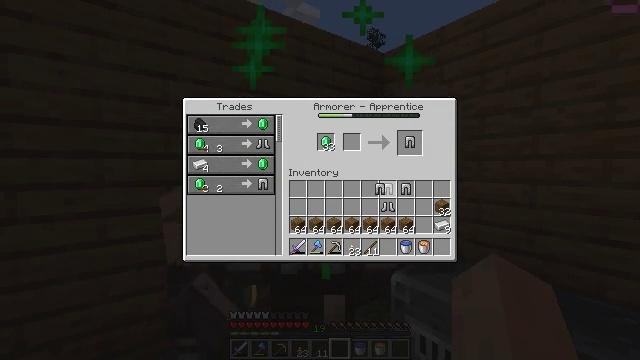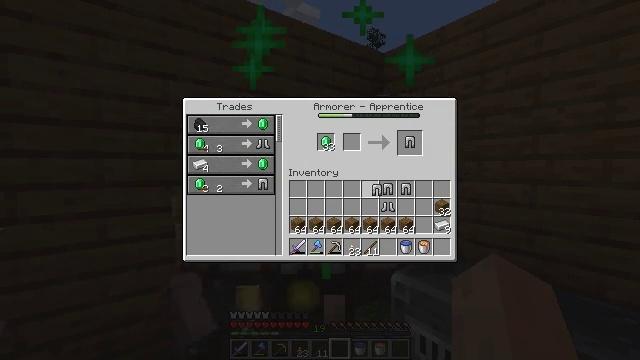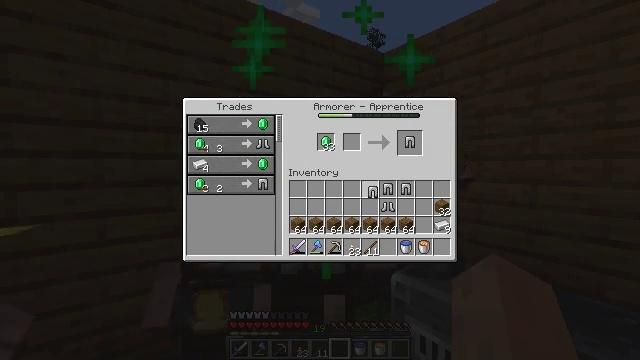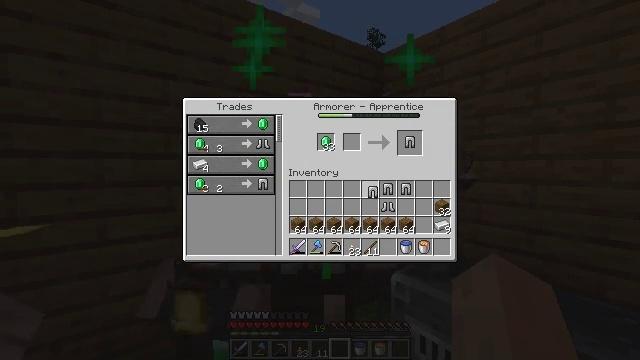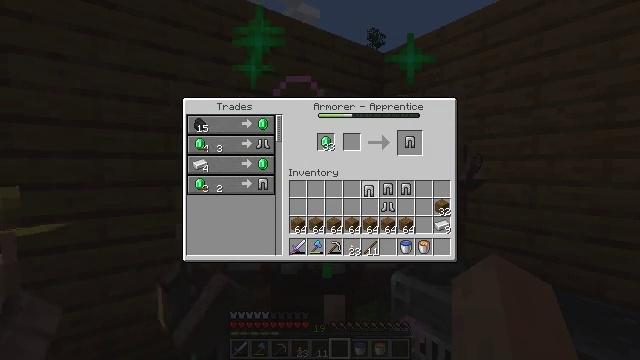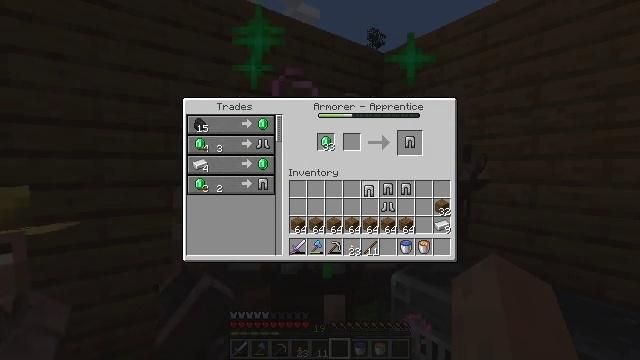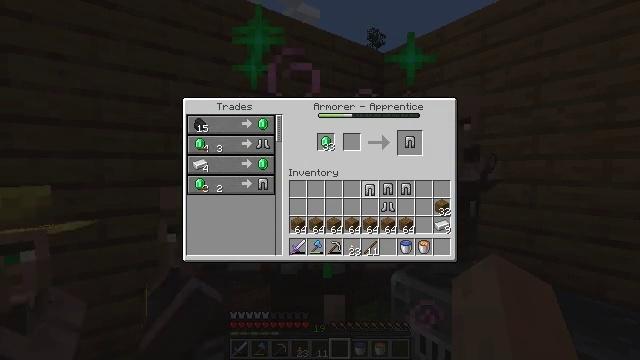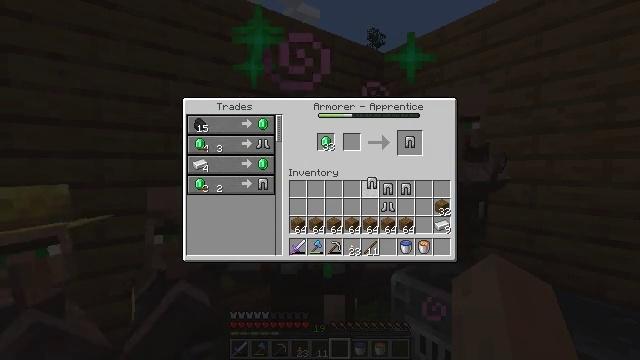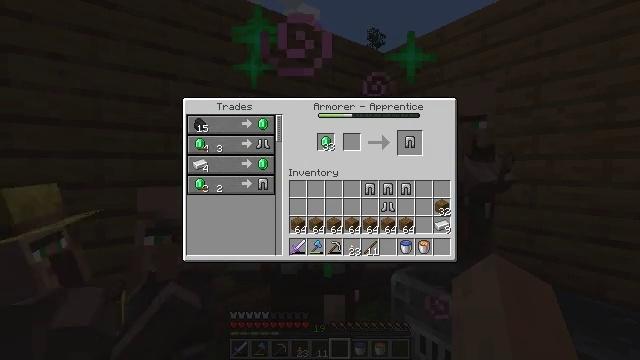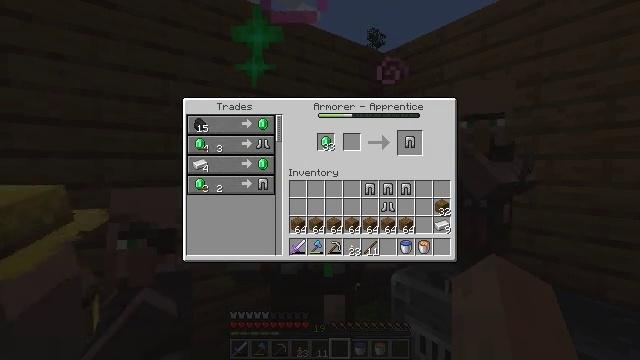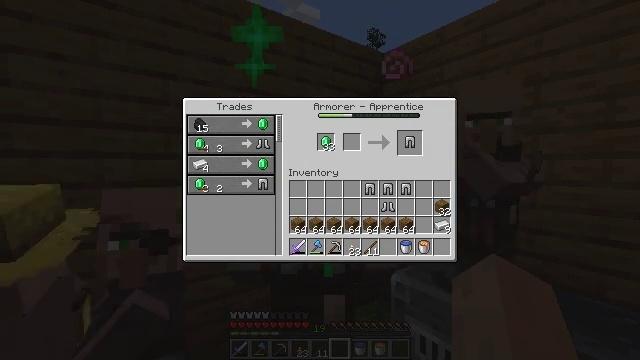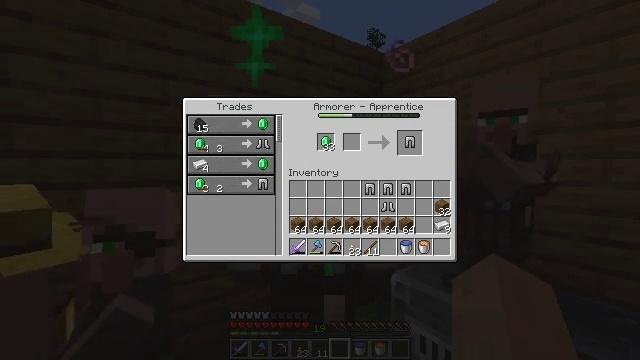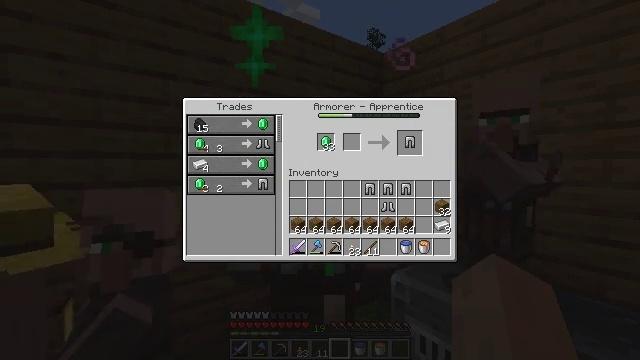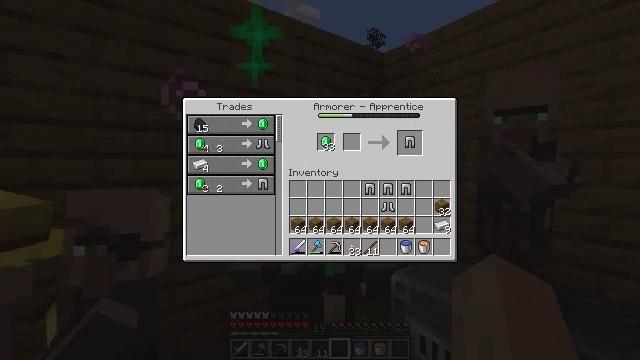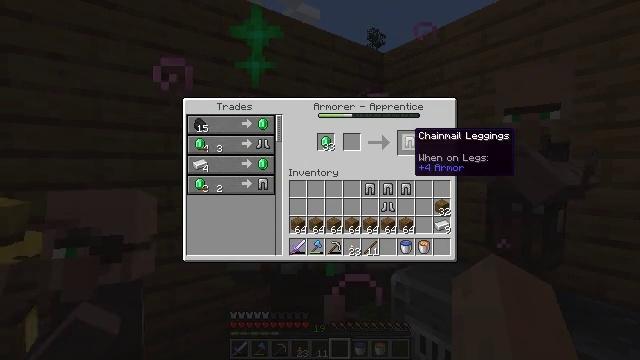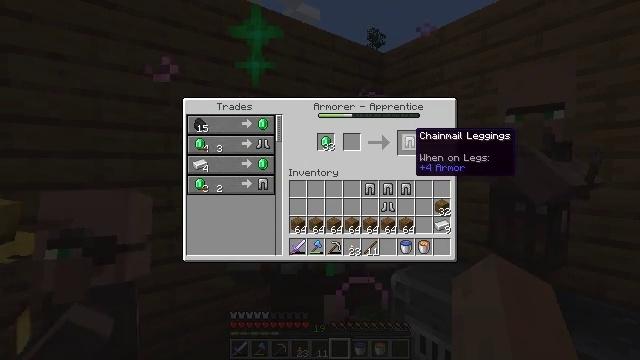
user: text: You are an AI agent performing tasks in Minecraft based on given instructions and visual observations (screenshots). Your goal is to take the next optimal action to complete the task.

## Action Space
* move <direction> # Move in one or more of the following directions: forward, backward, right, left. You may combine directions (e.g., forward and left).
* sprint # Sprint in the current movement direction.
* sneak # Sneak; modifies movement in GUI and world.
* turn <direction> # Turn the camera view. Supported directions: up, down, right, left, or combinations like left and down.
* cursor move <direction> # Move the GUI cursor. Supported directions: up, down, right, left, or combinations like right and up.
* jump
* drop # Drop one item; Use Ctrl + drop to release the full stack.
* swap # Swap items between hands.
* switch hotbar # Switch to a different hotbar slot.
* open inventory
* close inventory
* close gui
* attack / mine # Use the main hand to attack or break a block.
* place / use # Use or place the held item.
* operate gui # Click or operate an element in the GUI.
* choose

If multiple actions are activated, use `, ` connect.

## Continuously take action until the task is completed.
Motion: motion action
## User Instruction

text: Open the crafting table and craft chainmail leggings.
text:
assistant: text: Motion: no_op
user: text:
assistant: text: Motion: no_op
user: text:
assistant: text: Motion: no_op
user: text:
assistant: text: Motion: no_op
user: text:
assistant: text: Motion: operate gui
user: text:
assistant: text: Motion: operate gui
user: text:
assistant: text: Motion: cursor move up, operate gui
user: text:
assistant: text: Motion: cursor move up
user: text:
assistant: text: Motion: cursor move right and up
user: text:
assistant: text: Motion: no_op
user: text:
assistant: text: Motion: no_op
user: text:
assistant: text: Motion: no_op
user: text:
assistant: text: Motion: no_op
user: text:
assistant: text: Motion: cursor move right
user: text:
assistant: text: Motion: no_op
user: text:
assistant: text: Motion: operate gui
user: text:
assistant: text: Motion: operate gui
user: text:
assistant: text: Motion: cursor move down, operate gui
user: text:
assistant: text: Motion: cursor move down
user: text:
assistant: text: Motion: cursor move down
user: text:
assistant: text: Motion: no_op
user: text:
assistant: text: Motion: no_op
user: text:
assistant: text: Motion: no_op
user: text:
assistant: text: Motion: no_op
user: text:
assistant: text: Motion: operate gui
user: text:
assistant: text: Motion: operate gui
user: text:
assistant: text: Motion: cursor move up
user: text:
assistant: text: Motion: cursor move up
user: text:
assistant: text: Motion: cursor move up
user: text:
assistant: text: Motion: cursor move up